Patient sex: M
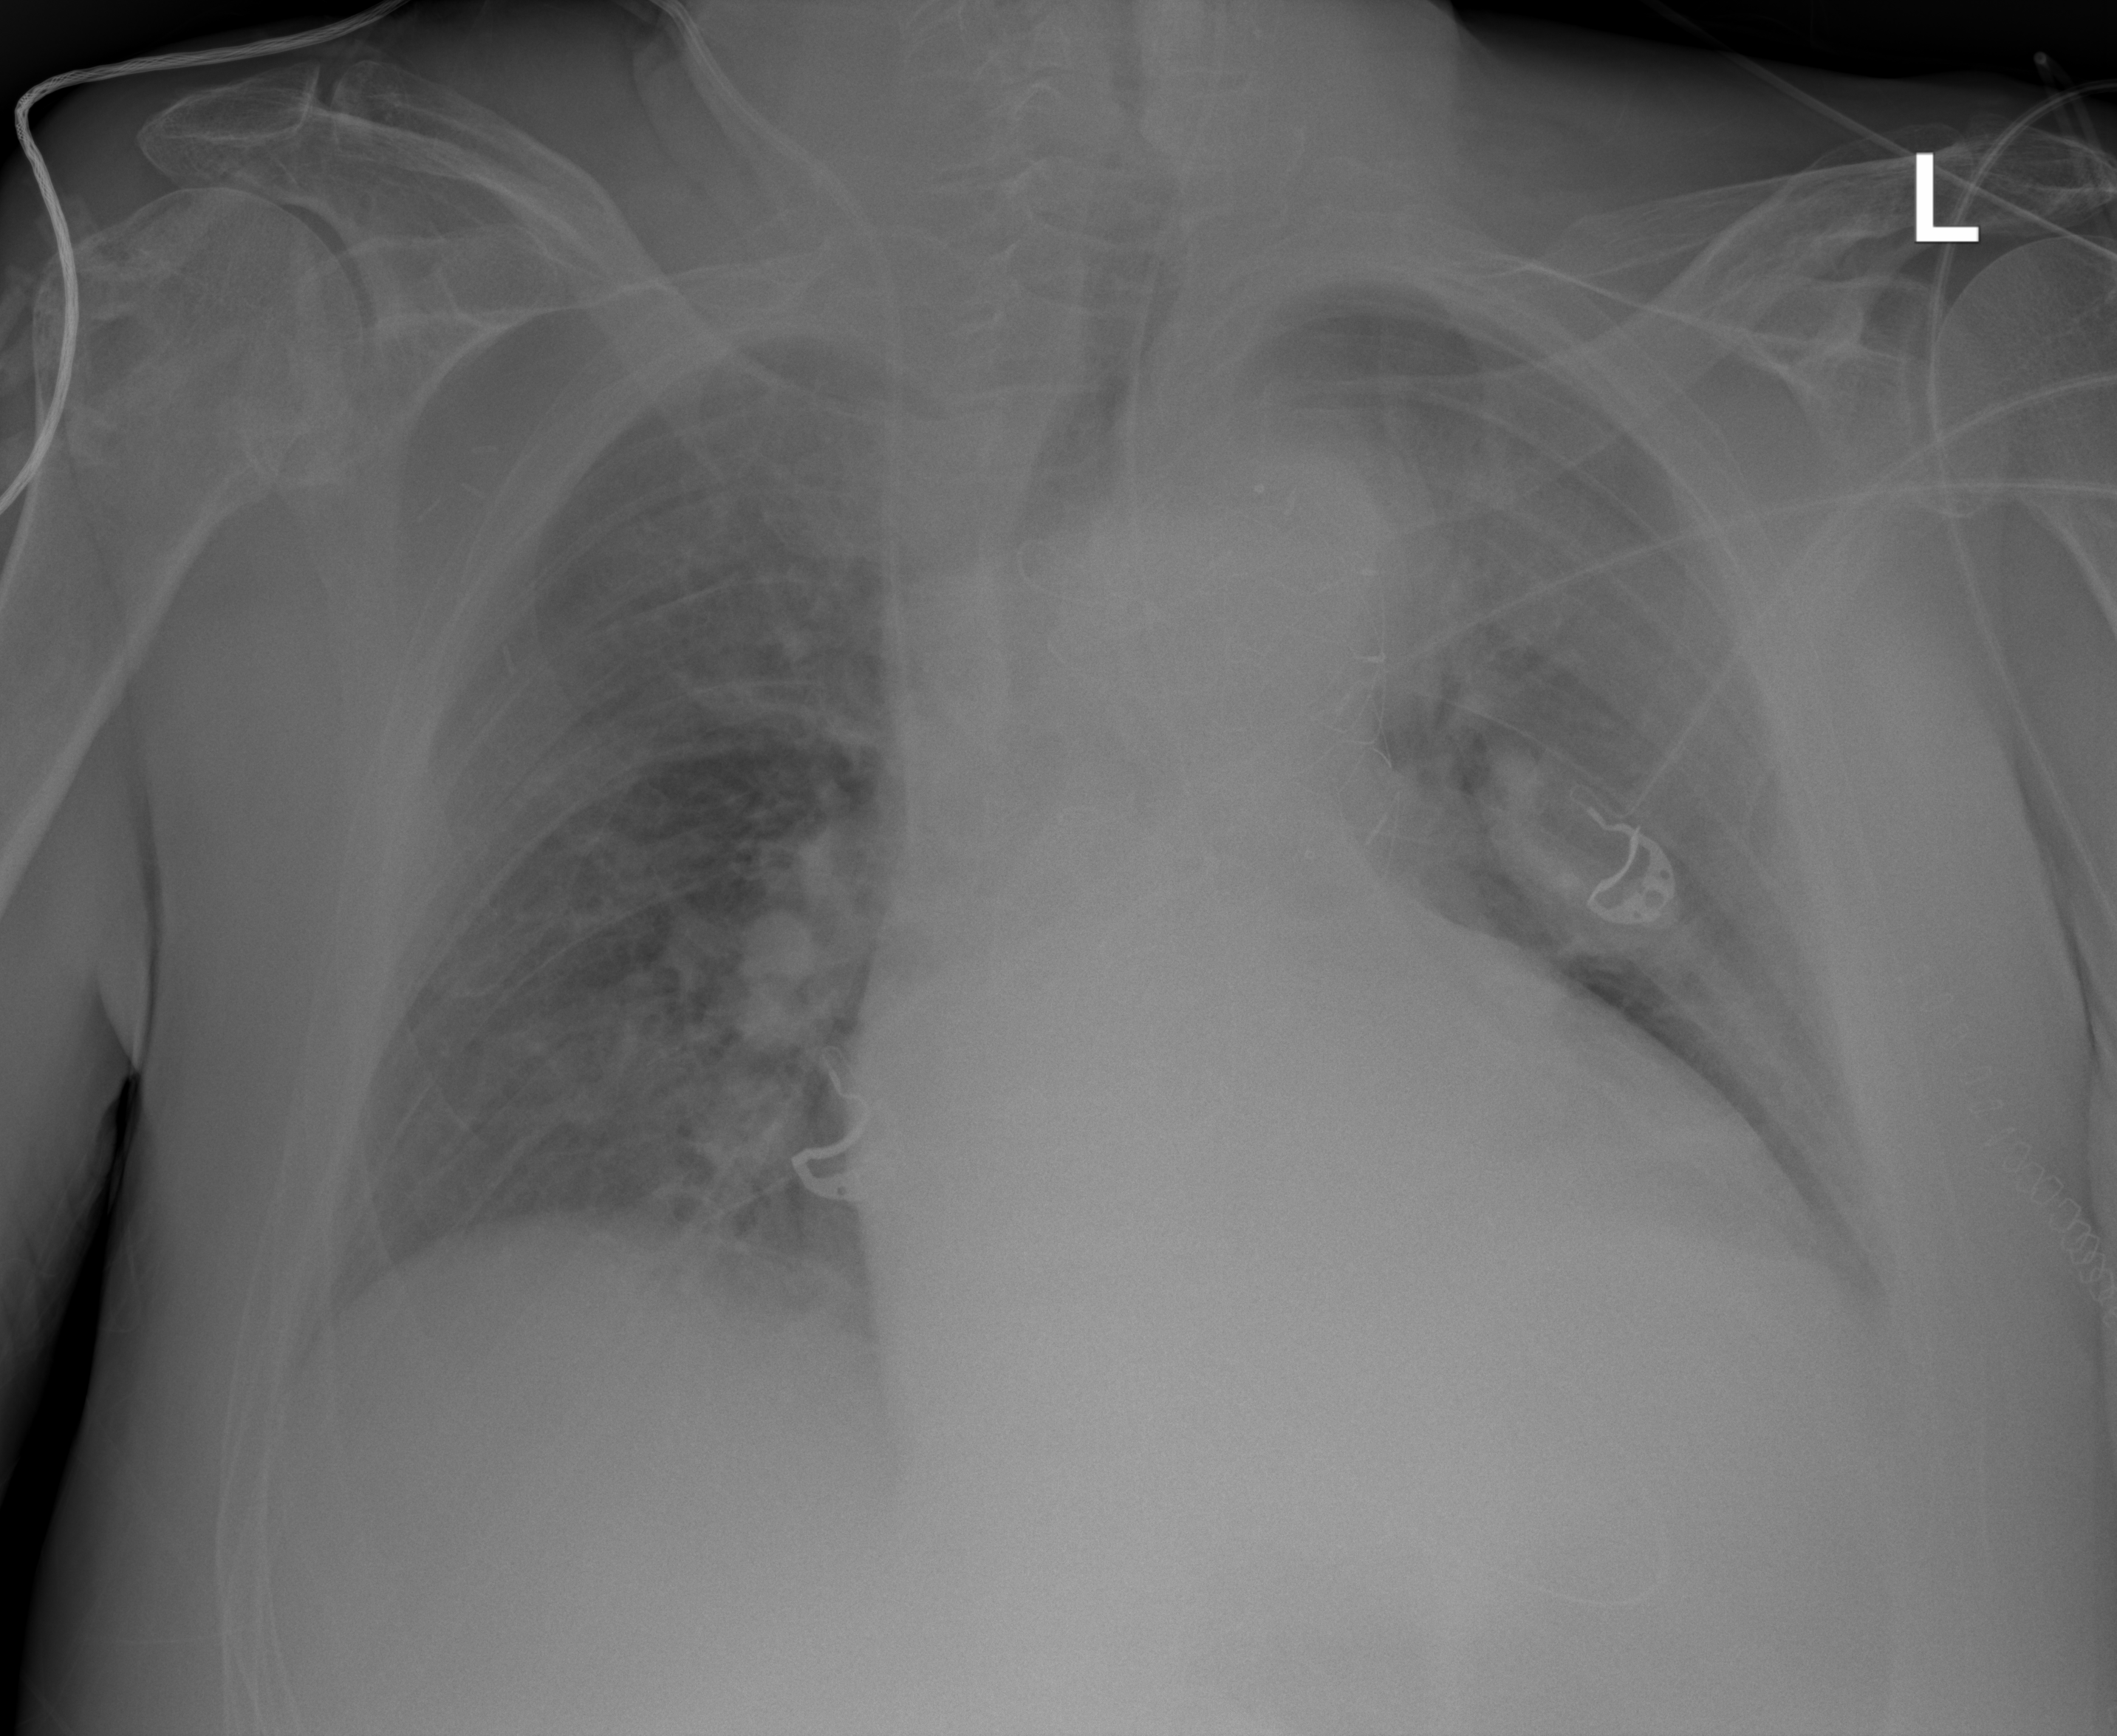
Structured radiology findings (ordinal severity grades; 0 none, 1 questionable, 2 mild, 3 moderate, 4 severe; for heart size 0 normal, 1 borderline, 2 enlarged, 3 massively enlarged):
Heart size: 2
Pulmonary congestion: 2
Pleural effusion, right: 0
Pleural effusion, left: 2
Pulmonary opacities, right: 2
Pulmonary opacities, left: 2
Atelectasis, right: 2
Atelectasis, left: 2